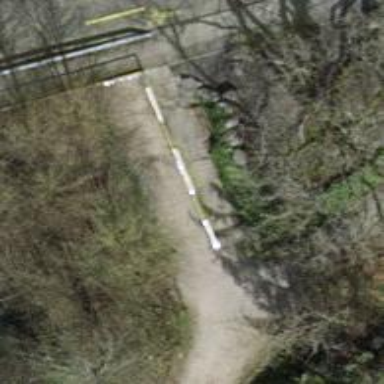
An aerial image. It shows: Footway with fine gravel surface.